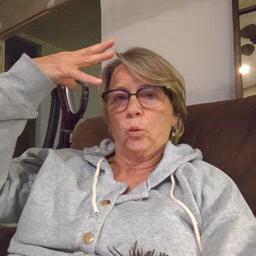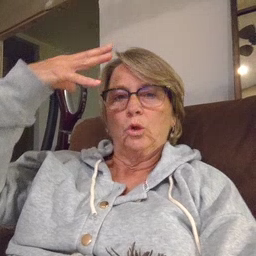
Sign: shower